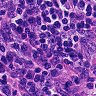
Metastatic tissue present: yes